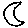
Label: moon